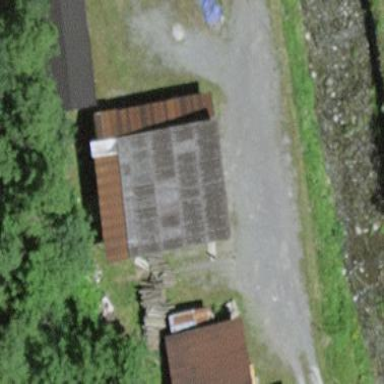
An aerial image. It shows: Industrial building.